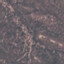
Label: HerbaceousVegetation